Interaction volume radius: 5 \u00c5
Interaction volume height: 10 \u00c5
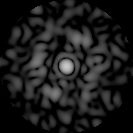
Disorder parameter: 0.8372